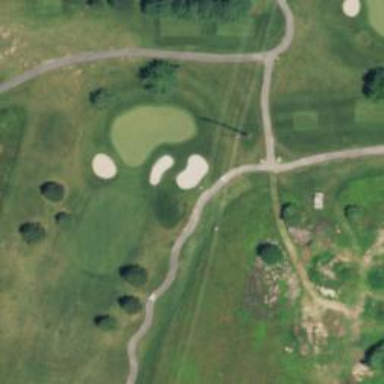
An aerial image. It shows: Golf hole.